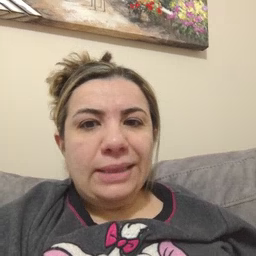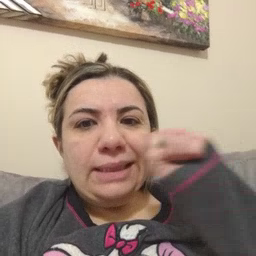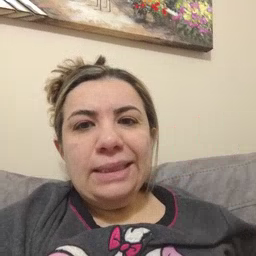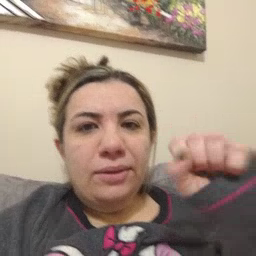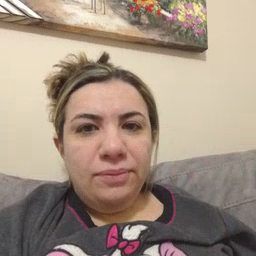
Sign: carrot